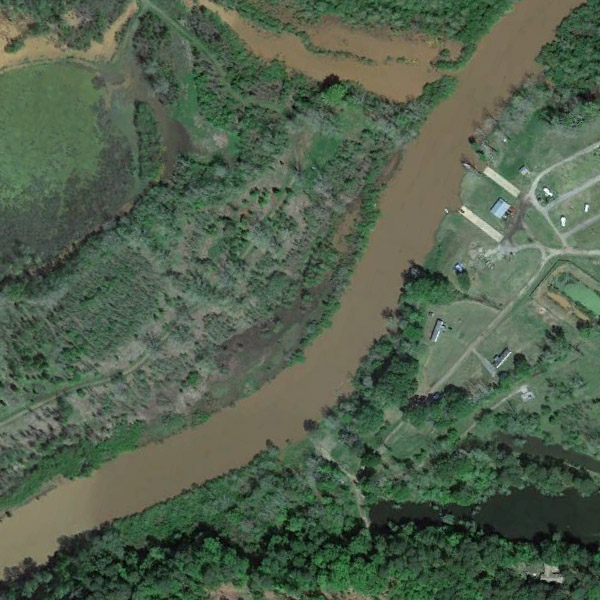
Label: River